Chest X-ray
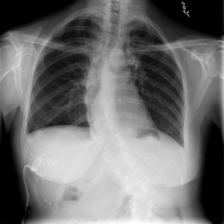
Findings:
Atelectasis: positive
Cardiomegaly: negative
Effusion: negative
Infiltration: positive
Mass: negative
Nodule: negative
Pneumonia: negative
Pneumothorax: negative
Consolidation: negative
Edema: negative
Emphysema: negative
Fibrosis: negative
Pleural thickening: negative
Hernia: negative